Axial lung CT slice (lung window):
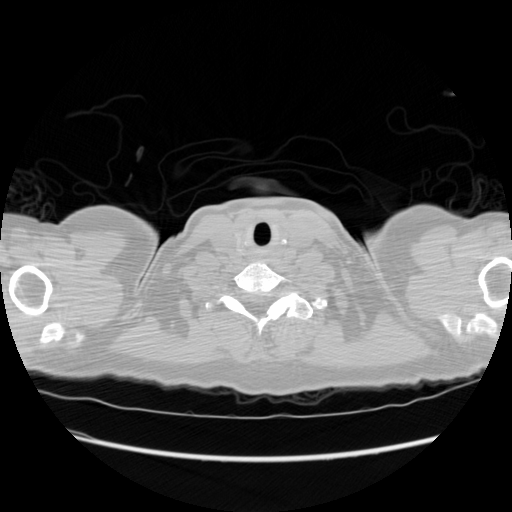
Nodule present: no